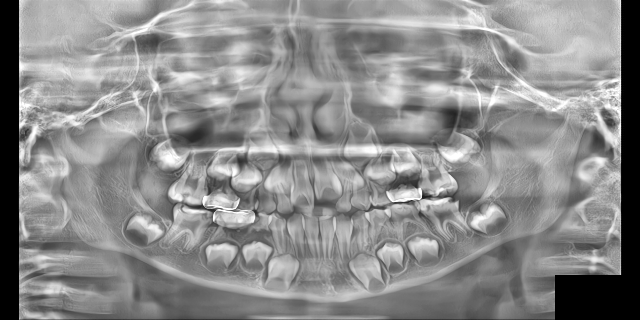
child